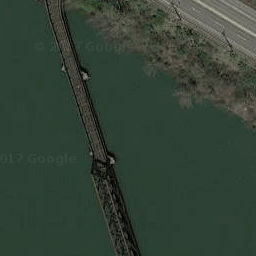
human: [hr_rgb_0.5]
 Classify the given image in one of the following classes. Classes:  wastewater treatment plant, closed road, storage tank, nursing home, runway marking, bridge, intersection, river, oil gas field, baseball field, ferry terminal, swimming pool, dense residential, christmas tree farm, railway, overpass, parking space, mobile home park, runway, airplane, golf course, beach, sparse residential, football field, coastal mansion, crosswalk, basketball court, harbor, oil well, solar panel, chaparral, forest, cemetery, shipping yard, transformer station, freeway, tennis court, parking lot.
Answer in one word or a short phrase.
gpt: bridge